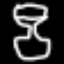
Label: hourglass